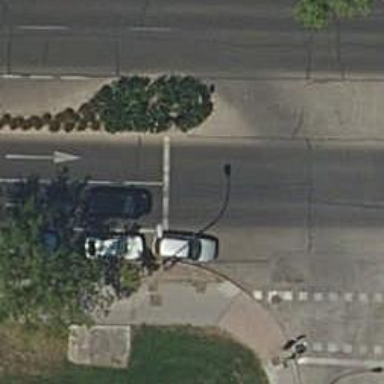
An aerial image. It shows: Road with traffic signals controlling the flow of traffic.